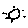
Label: sun